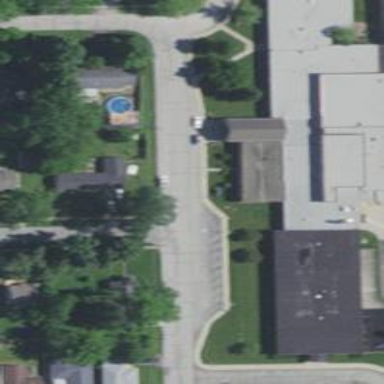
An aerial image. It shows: School.